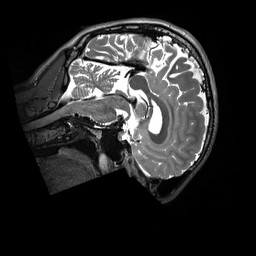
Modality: T2w
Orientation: sagittal
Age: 27
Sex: male
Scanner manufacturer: siemens
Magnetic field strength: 3 T
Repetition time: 3.2 s
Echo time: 0.408 s